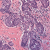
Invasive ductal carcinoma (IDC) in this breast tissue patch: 0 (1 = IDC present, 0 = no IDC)